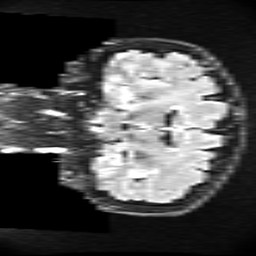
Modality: FLAIR
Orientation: coronal
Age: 35
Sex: male
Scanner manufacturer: ge
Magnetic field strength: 3 T
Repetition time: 11 s
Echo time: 0.1497 s